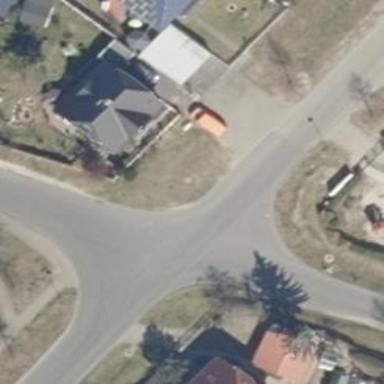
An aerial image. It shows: Asphalt road in residential area.